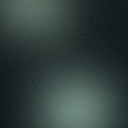
Screen state: off